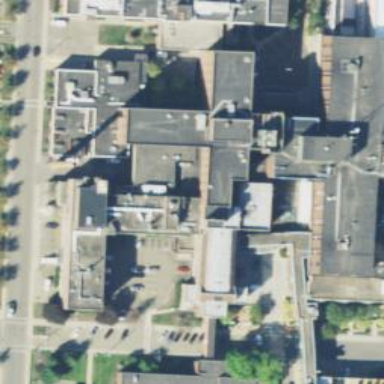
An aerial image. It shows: Hospital providing healthcare services.